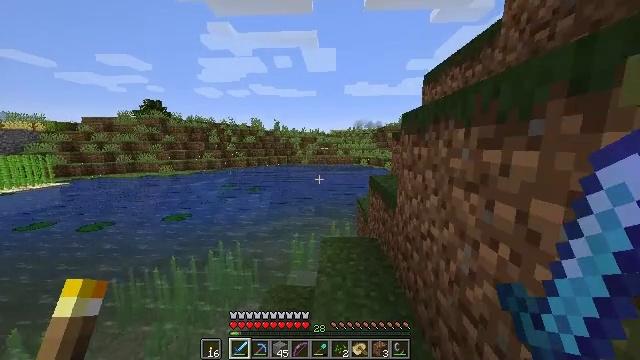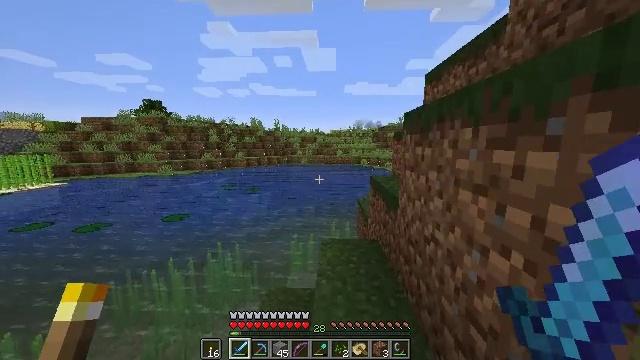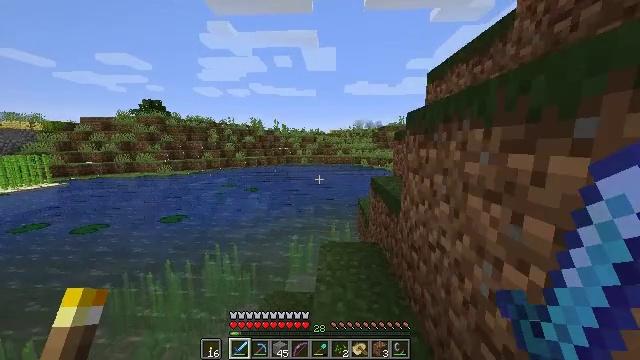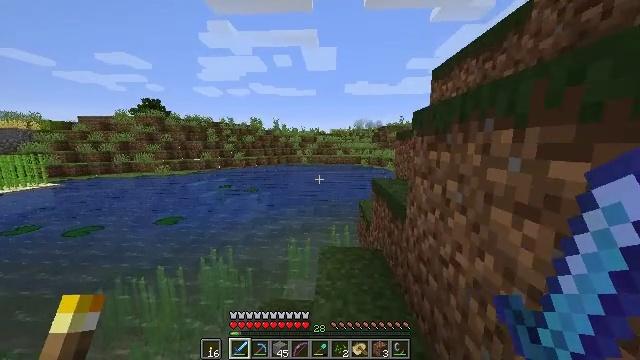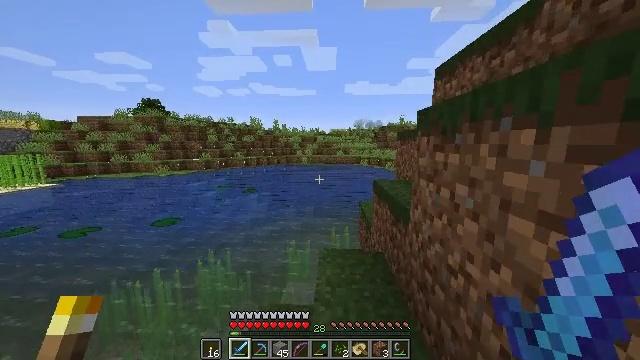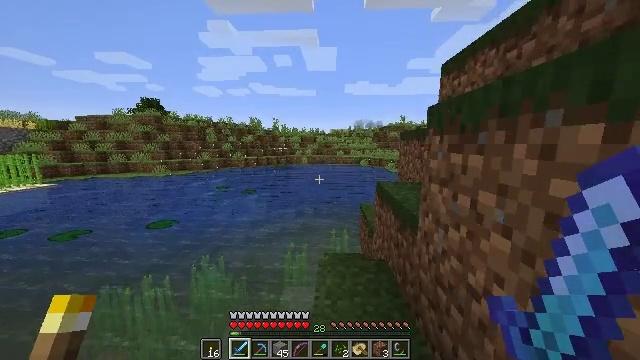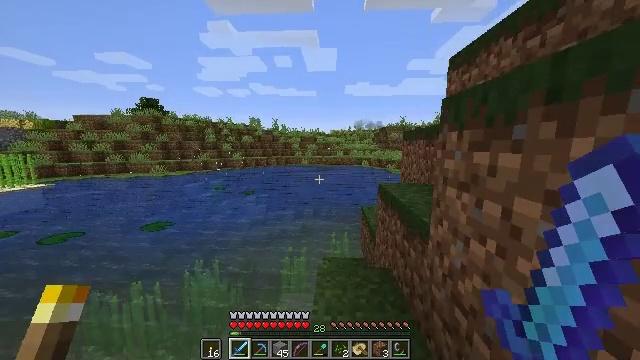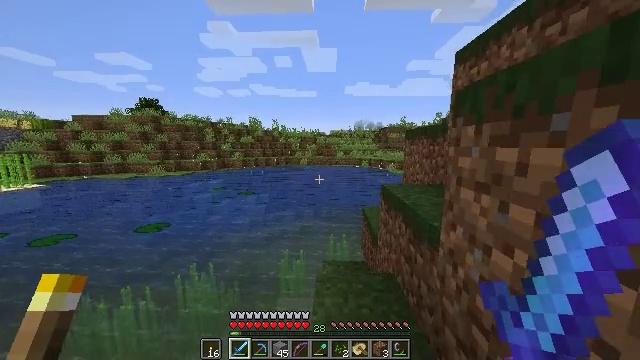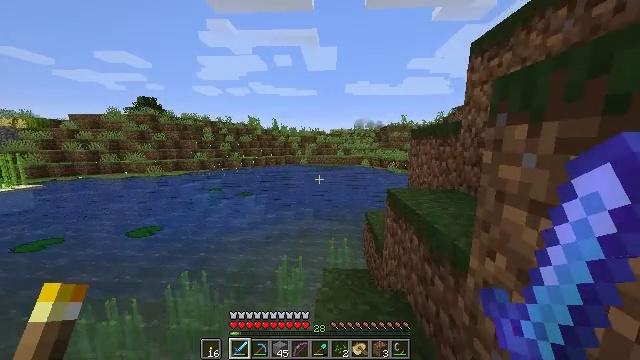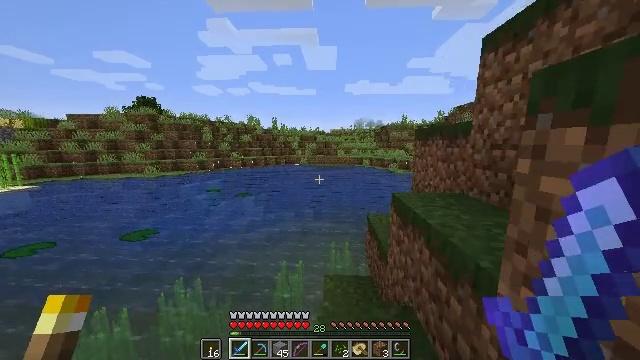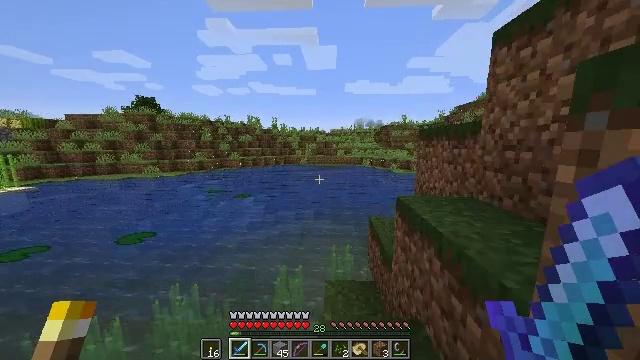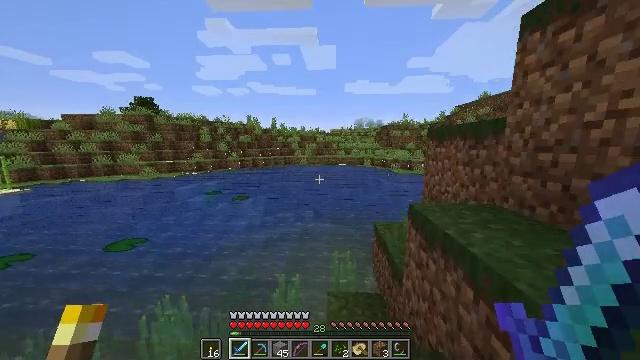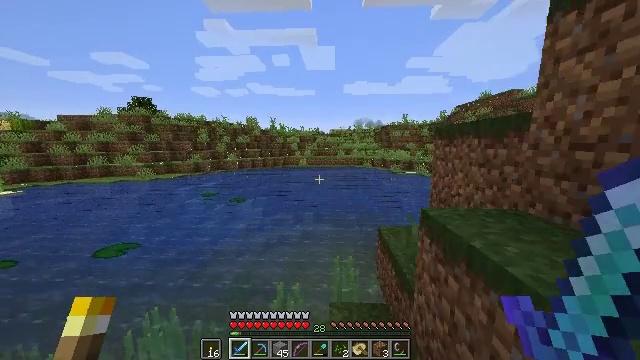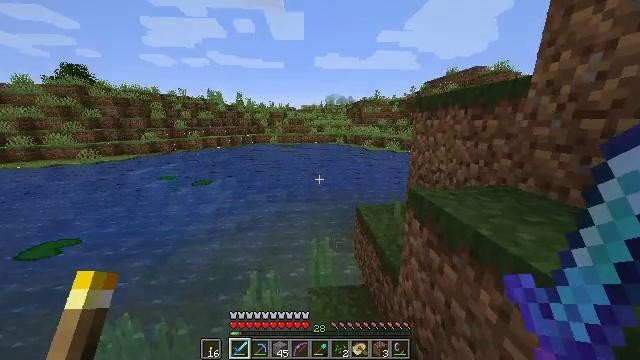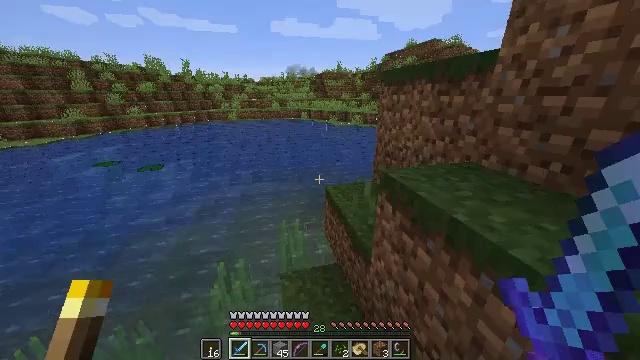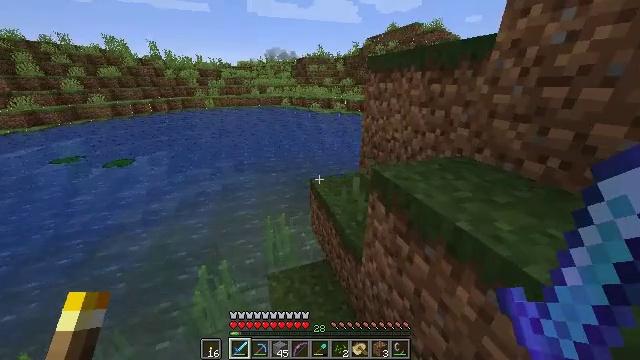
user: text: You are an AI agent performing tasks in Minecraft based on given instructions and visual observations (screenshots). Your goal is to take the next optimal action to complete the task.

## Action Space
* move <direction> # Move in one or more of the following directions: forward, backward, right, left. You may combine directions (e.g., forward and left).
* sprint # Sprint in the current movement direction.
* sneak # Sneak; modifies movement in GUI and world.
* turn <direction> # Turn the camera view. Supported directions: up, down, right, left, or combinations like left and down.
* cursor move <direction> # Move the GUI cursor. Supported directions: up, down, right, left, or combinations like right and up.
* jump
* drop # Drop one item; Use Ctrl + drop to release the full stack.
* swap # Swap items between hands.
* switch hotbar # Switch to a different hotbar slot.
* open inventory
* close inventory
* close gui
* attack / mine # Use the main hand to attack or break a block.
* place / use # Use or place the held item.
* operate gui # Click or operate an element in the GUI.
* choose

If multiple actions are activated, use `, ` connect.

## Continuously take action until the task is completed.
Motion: motion action
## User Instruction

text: Mine sand by the water.
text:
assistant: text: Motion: move forward, sprint
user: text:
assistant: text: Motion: move forward, sprint
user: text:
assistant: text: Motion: move forward, sprint
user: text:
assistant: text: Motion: move forward, sprint
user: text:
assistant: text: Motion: move forward, sprint
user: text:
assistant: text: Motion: move forward, sprint
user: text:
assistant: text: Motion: move forward, sprint
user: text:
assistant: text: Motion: move forward, sprint
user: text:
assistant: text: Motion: move forward, sprint
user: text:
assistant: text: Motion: move forward, sprint
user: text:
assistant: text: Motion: move forward, sprint
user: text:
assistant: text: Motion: move forward, sprint
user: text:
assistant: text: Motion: move forward, sprint, turn right and down
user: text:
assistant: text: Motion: move forward, sprint, turn right and down
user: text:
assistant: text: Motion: move forward, sprint, turn right and down
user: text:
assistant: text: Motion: move forward, sprint, turn right and down, jump
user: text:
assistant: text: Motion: move forward, sprint, turn right and down, jump
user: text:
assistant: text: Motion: move forward and move right, sprint, turn right and down, jump
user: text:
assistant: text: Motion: move forward and move right, sprint, jump
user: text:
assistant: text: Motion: move forward and move right, sprint, jump
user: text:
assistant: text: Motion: move forward and move right, sprint
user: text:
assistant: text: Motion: move forward, sprint
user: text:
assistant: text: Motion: move forward, sprint
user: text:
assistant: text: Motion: move forward, sprint
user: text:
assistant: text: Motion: move forward, sprint
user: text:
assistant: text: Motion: move forward, sprint
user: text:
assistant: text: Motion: move forward, sprint
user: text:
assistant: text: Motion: move forward, sprint
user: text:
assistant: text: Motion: move forward, sprint
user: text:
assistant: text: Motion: move forward, sprint